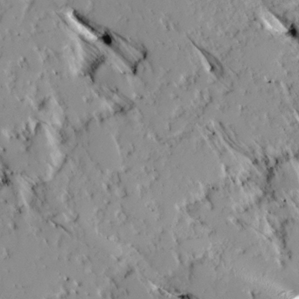
Label: non_frost